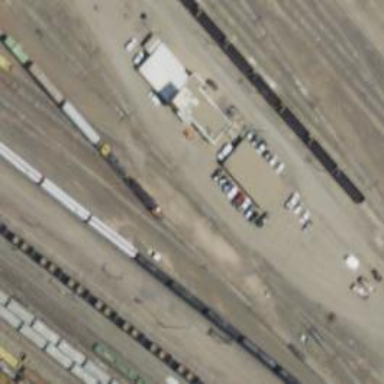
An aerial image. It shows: Railway siding for service.